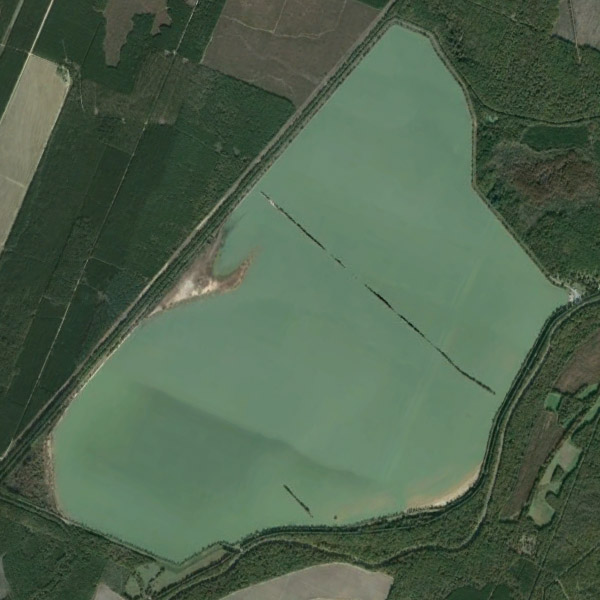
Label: Pond